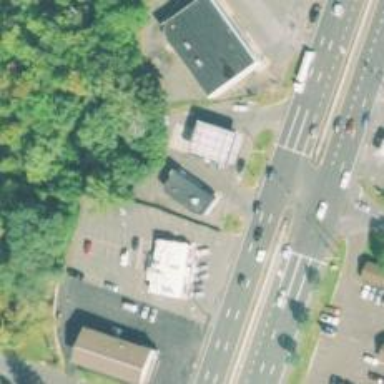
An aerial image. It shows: Convenience shop.